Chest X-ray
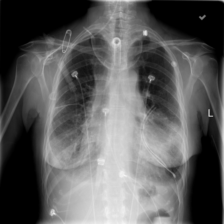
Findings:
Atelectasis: negative
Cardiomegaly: negative
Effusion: positive
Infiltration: positive
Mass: negative
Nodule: negative
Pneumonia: negative
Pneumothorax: negative
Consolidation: negative
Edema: negative
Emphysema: negative
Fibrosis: negative
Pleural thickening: negative
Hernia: negative